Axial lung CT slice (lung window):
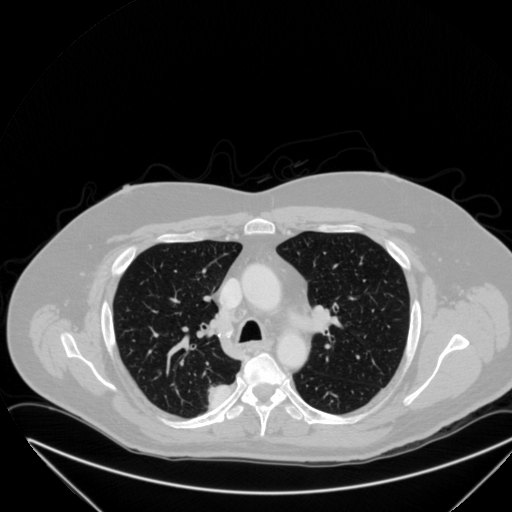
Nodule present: yes
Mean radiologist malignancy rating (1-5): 4